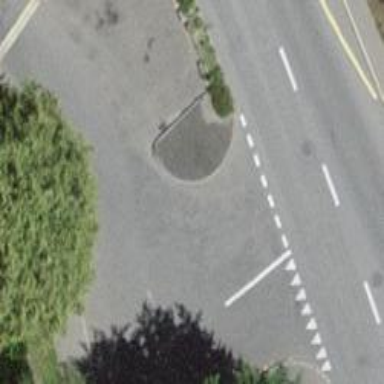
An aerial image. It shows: Residential road with concrete surface.